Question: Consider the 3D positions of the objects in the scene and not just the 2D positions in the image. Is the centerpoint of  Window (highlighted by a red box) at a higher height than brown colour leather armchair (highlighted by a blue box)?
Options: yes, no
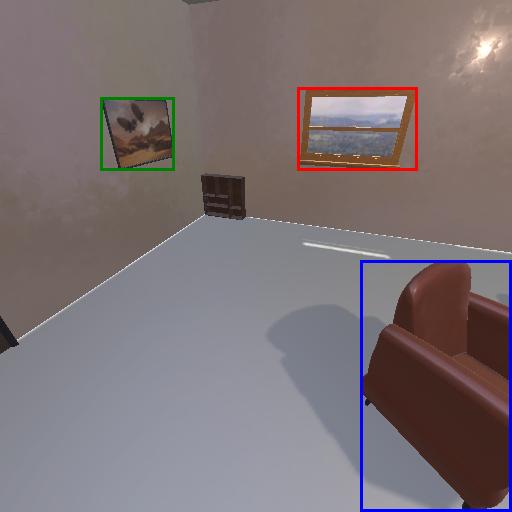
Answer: yes